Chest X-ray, AP view. Patient: 50 years old, sex M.
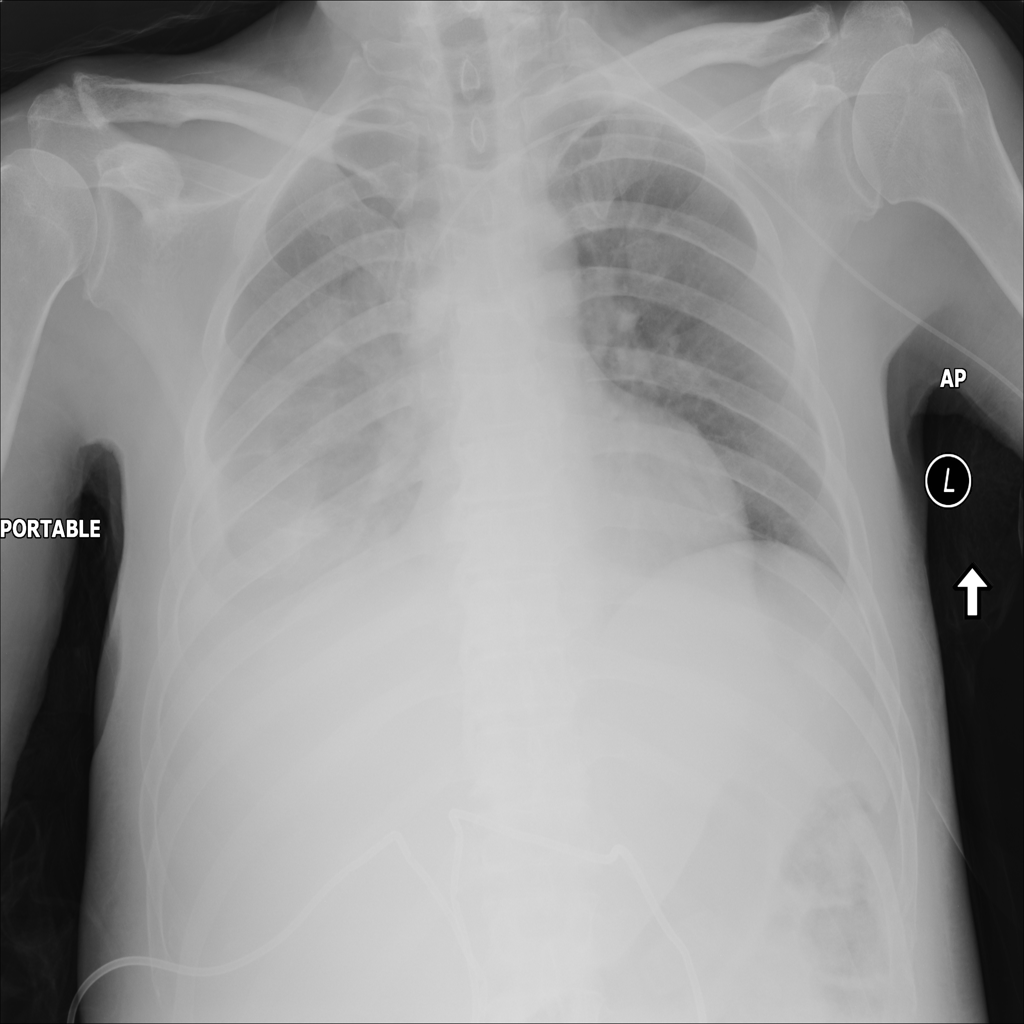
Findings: Atelectasis, Consolidation, Effusion, Mass